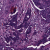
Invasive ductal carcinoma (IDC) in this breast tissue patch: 1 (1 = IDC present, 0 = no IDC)